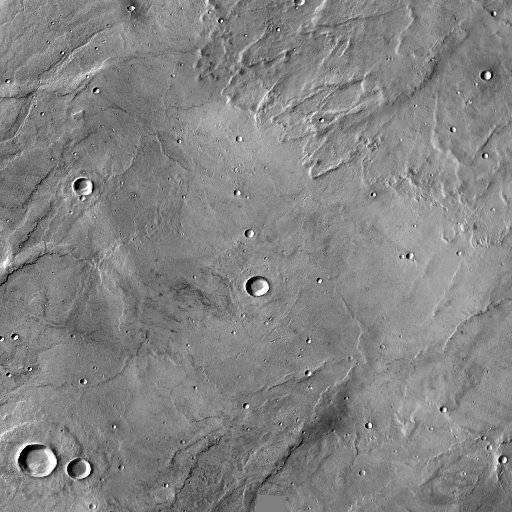
Crater classes present: Background, Other, Layered, Buried